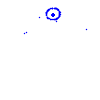
Particle: pion